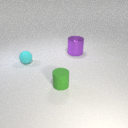
large purple metal cylinder to the right of small cyan rubber sphere